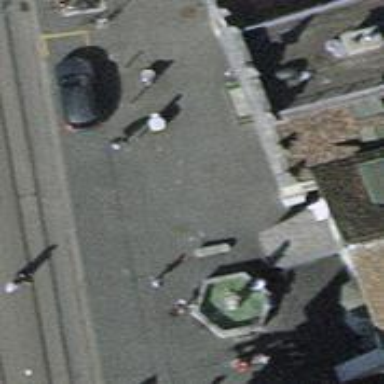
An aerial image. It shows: Bench for seating.